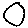
Label: circle